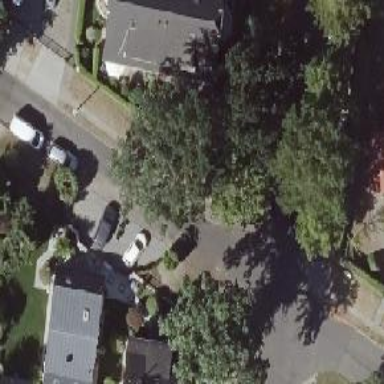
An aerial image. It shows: Sidewalk along the footway.